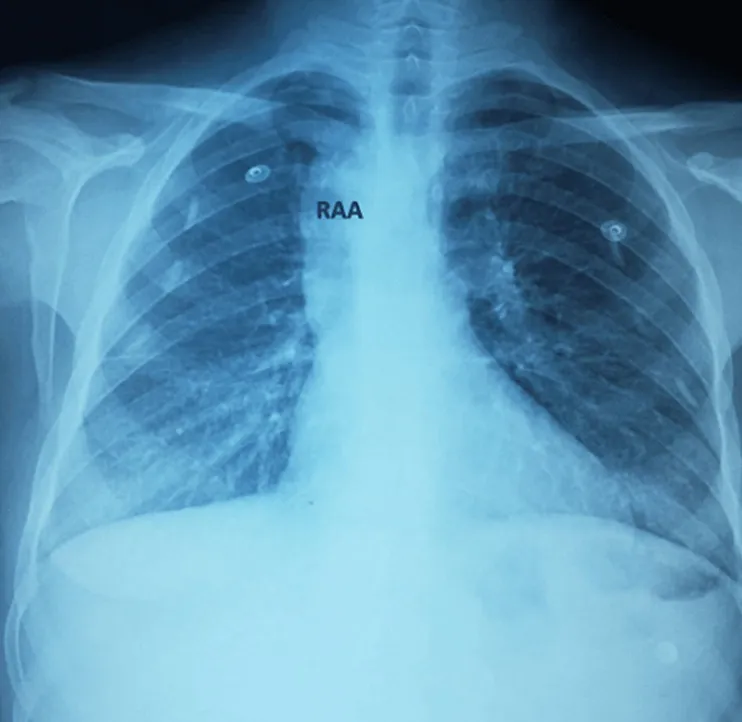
chest X-ray showing right aortic arch.
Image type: radiology (x_ray)